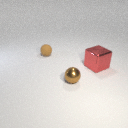
large red metal cube in front of small brown rubber sphere